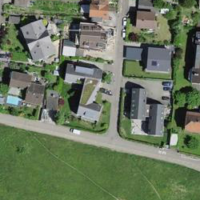
EUNIS habitat code: 54
Species observed at this site:
Erinaceus europaeus
Corvus corone